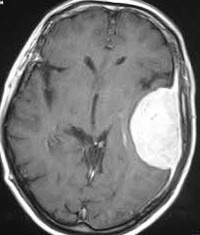
Label: meningioma